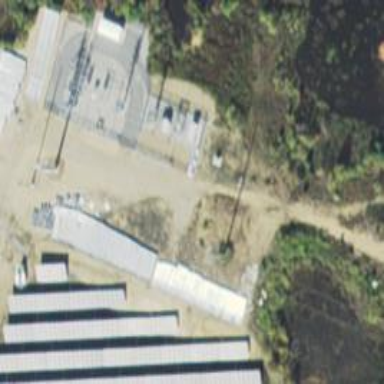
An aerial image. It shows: Distribution level power substation.